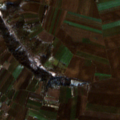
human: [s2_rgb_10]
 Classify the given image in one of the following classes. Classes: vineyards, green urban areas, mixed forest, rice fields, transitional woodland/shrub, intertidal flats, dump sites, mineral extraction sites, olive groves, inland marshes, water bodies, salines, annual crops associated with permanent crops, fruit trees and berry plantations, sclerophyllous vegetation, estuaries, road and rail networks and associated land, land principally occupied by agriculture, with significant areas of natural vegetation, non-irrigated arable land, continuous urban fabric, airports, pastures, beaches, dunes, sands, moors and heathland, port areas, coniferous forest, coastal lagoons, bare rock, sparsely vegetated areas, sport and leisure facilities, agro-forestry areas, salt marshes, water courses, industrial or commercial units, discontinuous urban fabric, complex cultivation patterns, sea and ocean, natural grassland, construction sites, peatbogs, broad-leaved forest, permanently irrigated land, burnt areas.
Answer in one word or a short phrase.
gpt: non-irrigated arable land, complex cultivation patterns, broad-leaved forest